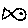
Label: fish